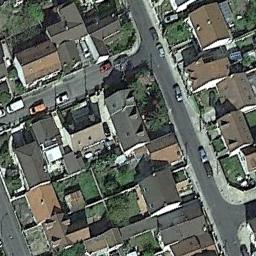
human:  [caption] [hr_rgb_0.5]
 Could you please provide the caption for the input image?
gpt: A dense residential area has lots of houses with lawns while some roads go through the residential area .

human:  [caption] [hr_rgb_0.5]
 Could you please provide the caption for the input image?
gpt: There are many roads and neatly arranged houses and trees and many vehicles in densely populated areas .

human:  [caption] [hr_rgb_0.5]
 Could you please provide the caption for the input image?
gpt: Residential houses vary in size .

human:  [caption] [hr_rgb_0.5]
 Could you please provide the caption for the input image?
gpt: The dense residential is next to the road with some cars .

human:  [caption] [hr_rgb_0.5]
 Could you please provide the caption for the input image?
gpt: There are some brown and black buildings on dense residential area .